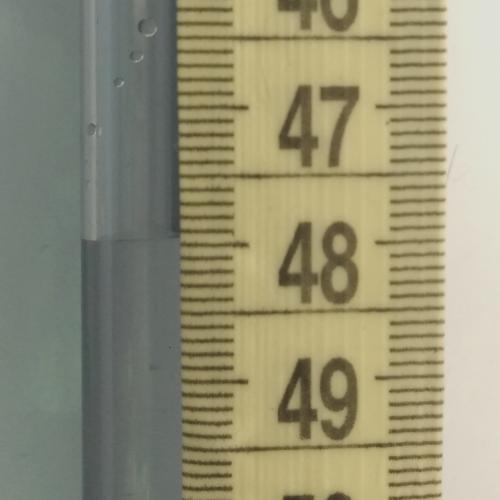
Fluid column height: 48.0 cm